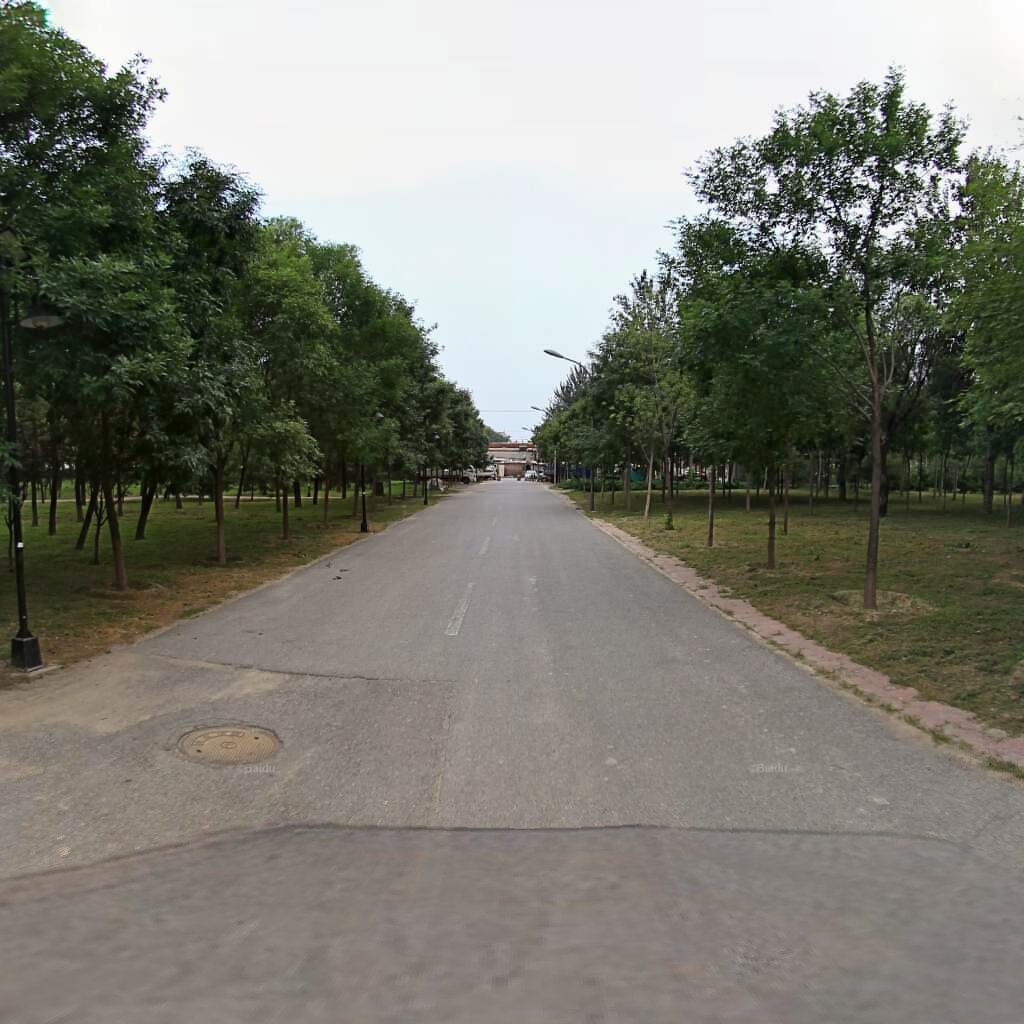
Region: Chaoyang
Road damage annotations: transverse crack, manhole cover, longitudinal crack